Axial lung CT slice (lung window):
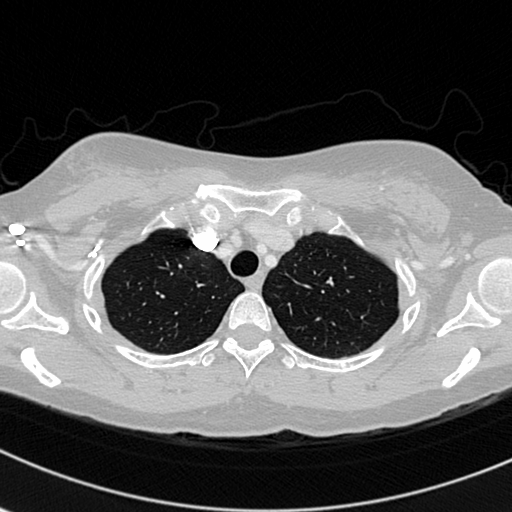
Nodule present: no